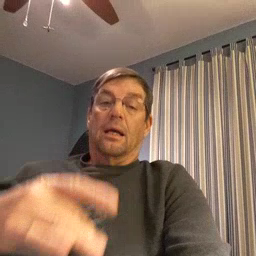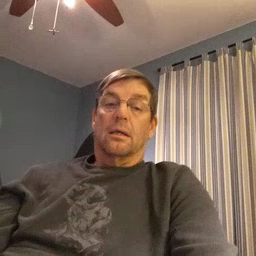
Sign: like